Field crop: maize
Growth stage: 2
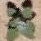
Species: chenopodium